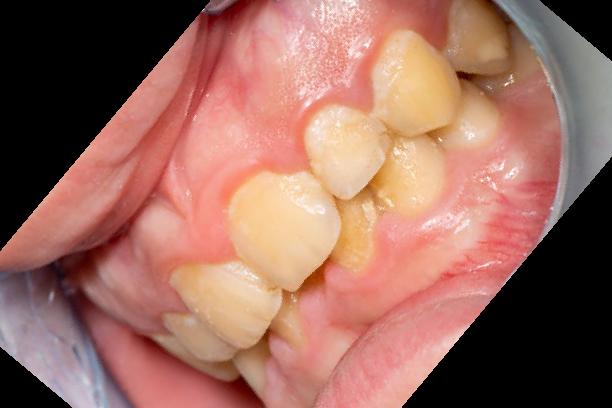
Condition: Gingivitis